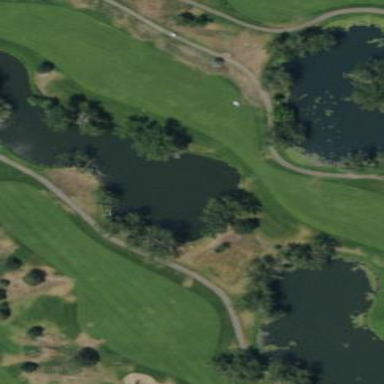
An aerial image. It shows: Well-maintained grassy area designated as golf fairway for the sport of golf. The grass is neatly mown.